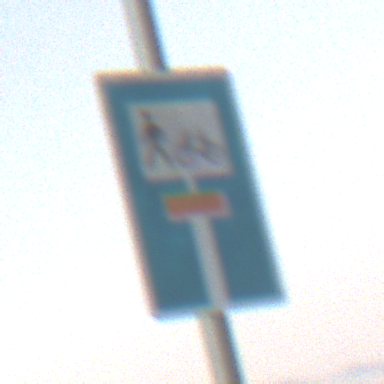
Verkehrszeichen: SackgasseRadverkehrFussgaengerDurchlaessig
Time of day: SunriseSunset
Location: Outdoor (Nature)
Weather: PartlyCloudy
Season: NotSpecified
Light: Natural